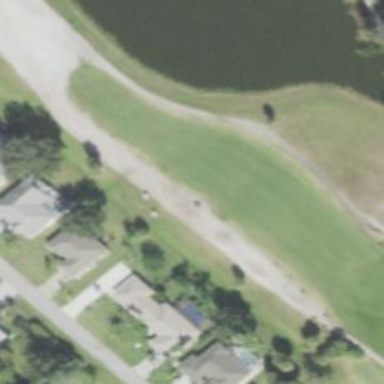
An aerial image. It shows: View of golf hole.